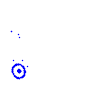
Particle: pion